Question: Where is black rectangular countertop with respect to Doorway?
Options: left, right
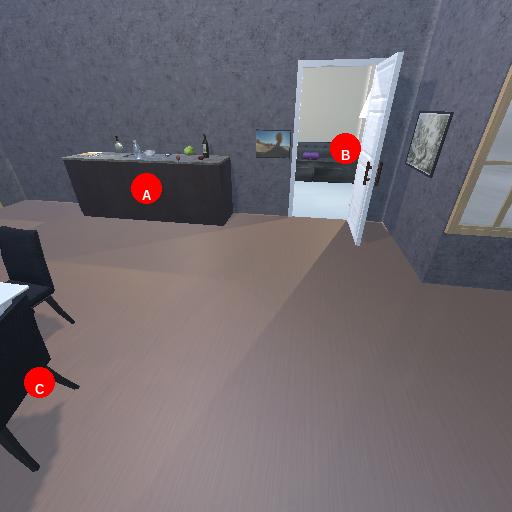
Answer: left